Interaction volume radius: 10 \u00c5
Interaction volume height: 10 \u00c5
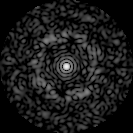
Disorder parameter: 0.8395